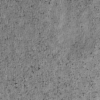
Label: not_dusty